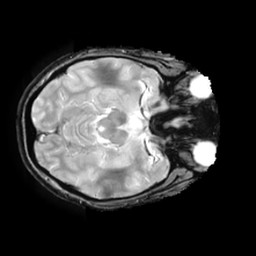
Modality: T2starw
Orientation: axial
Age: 34
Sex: female
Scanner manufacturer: ge
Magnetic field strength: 3 T
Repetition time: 0.65 s
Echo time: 0.02 s